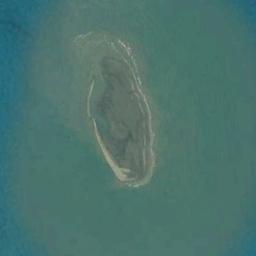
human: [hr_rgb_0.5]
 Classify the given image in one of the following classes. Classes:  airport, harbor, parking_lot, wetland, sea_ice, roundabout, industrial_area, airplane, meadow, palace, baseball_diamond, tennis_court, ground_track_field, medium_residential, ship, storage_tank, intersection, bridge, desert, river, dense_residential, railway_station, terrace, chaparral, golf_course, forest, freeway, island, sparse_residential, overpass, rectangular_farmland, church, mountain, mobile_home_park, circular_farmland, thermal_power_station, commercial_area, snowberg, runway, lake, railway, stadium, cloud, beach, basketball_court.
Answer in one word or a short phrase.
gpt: island